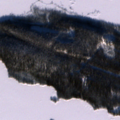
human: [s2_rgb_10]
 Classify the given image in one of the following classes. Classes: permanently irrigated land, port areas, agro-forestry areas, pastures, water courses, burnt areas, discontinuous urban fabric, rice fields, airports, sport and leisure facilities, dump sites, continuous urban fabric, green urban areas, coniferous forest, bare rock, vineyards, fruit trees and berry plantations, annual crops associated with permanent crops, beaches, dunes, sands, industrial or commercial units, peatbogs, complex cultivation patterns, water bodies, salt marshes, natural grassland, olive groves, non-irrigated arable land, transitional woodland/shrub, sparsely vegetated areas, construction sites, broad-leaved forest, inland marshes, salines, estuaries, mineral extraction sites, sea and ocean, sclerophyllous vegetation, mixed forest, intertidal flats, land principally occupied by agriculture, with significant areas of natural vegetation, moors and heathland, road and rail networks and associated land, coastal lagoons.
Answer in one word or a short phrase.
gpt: coniferous forest, water bodies